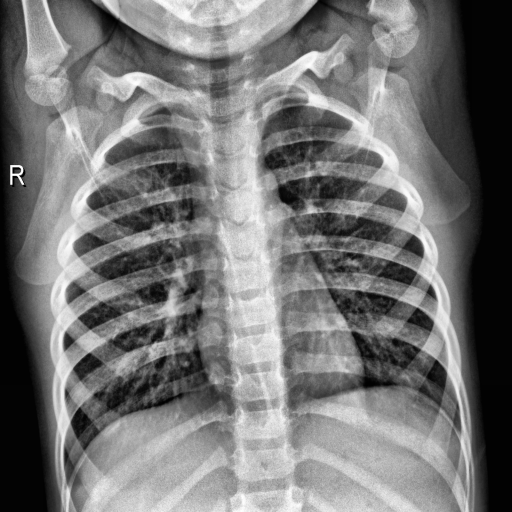
Finding: NORMAL